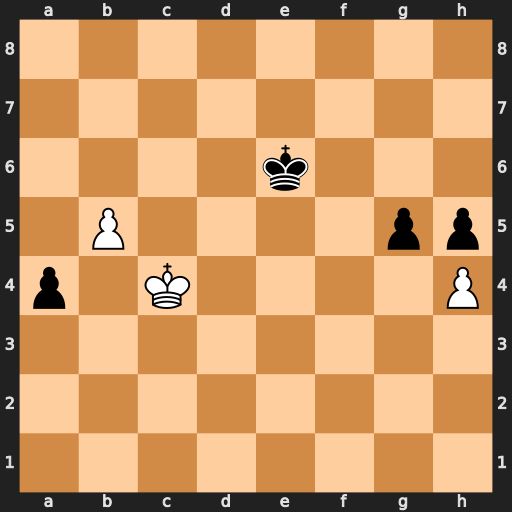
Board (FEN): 8/8/4k3/1P4pp/p1K4P/8/8/8
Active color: w
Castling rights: -
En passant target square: -
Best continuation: b6 gxh4 b7